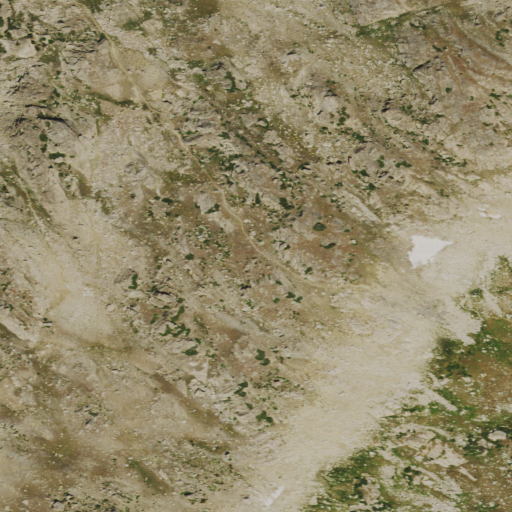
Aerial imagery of gap in Wyoming named Lester Pass containing grassland and shrub